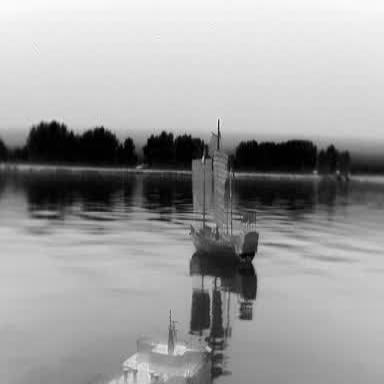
There is a sailboat in the infrared image.